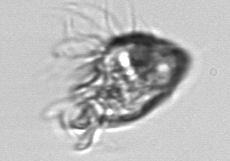
Label: Strombidium_morphotype1